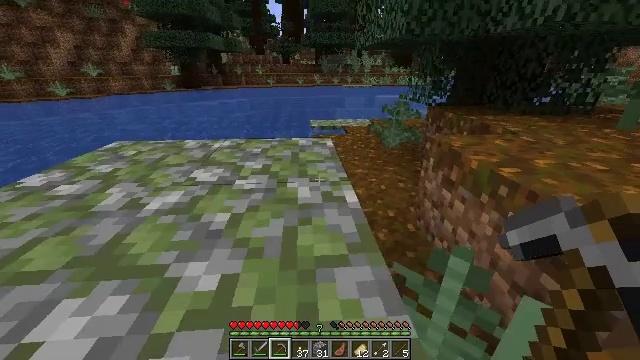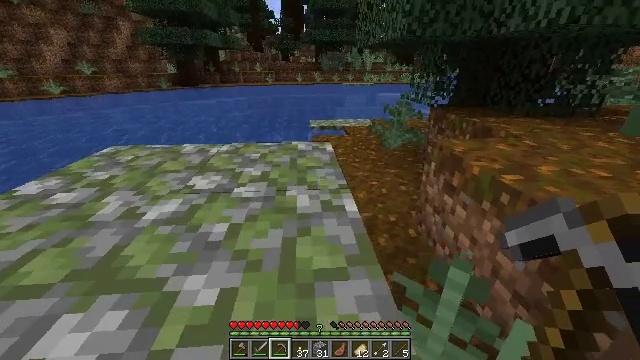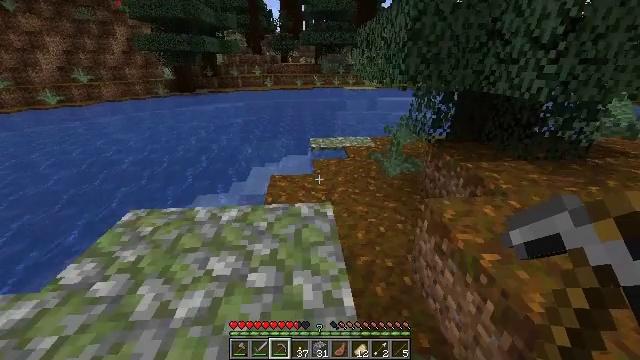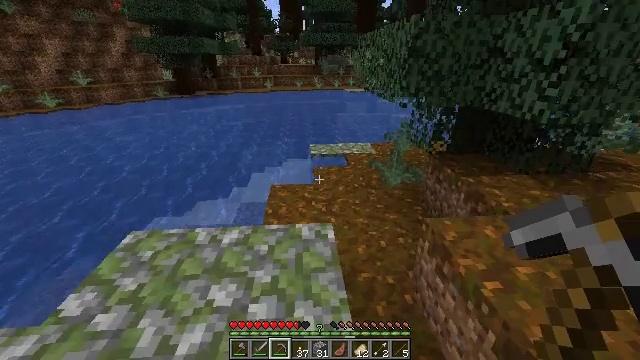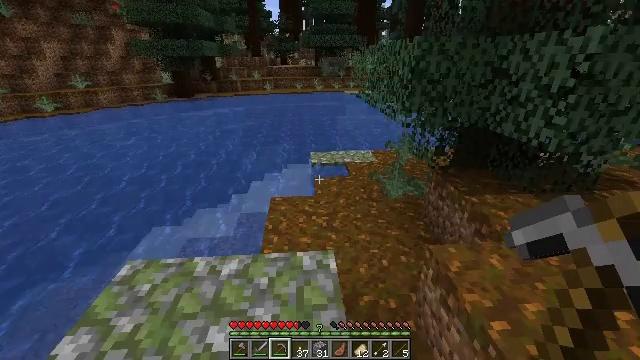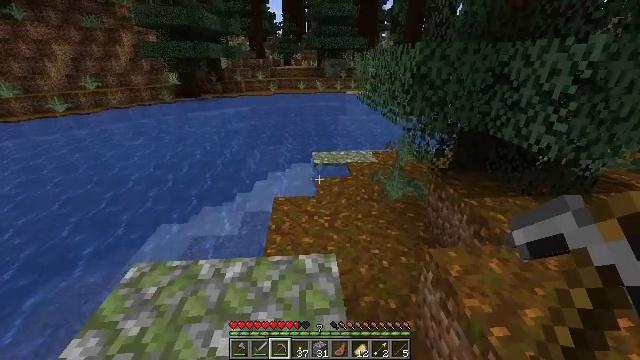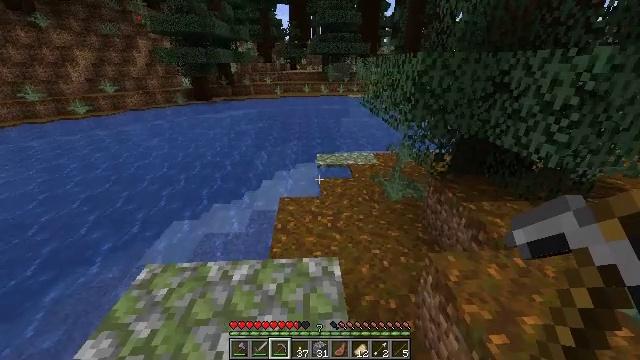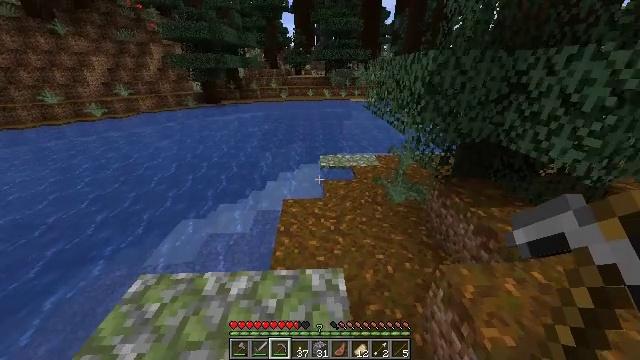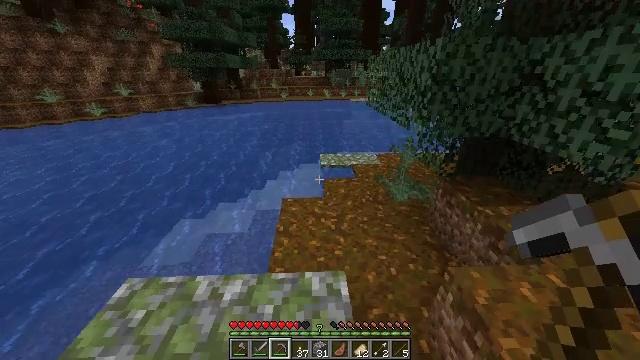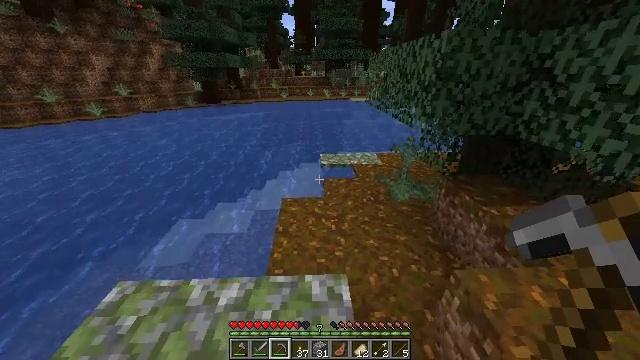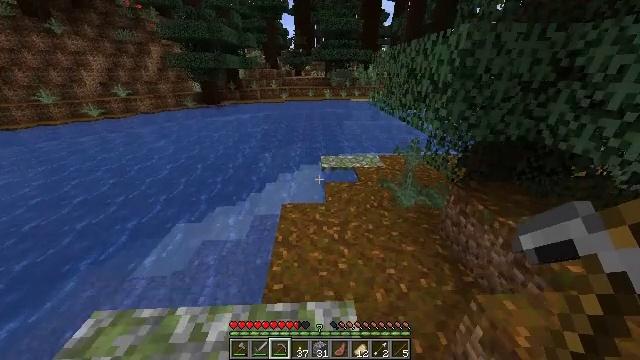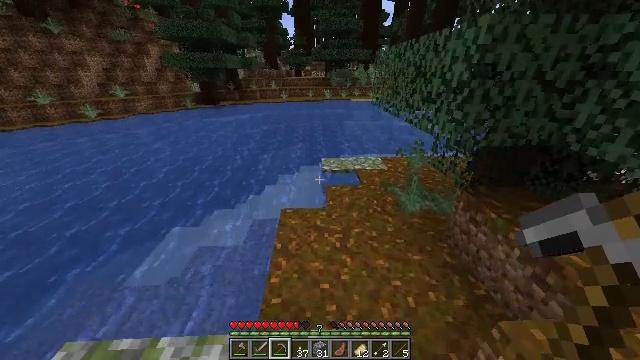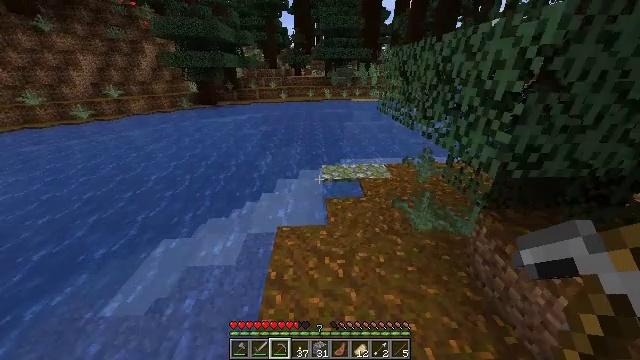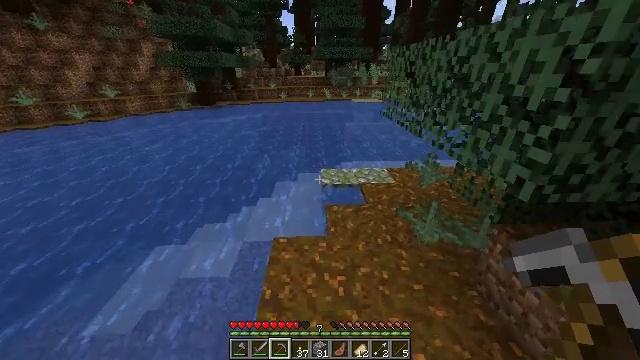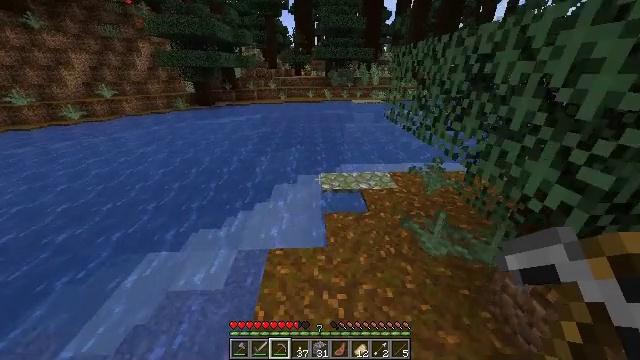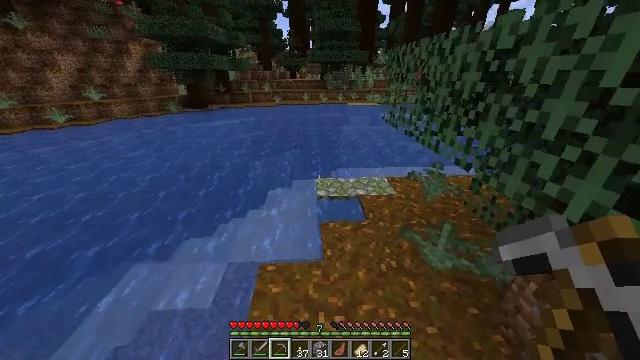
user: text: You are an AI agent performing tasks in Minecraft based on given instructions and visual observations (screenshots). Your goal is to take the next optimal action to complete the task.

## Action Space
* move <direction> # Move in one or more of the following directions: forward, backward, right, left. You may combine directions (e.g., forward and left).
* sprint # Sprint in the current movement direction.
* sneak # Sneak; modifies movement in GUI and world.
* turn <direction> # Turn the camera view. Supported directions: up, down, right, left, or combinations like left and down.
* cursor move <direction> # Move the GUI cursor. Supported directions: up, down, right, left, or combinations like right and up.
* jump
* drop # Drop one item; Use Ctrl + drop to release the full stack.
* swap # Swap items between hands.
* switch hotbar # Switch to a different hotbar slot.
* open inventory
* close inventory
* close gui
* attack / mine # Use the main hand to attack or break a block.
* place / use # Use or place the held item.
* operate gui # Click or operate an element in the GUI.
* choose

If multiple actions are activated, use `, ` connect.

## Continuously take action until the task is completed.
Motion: motion action
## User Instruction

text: Gather the brown mushroom in dark areas.
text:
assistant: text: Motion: move forward, sprint, jump
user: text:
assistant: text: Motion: move forward, sprint, jump
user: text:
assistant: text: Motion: move forward, sprint, jump
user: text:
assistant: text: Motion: move forward, sprint, jump
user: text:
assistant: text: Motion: move forward, sprint, jump
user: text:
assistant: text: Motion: move forward, sprint
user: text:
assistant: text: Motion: move forward, sprint
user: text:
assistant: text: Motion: move forward, sprint
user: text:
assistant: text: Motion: move forward, sprint
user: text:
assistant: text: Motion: move forward, sprint
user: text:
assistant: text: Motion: move forward, sprint
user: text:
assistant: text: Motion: move forward, sprint
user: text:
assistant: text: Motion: move forward, sprint
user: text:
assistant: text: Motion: move forward, sprint
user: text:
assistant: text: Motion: move forward, sprint, turn right
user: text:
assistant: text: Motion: move forward, sprint, turn right and up
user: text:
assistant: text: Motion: move forward, sprint
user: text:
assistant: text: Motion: move forward, sprint
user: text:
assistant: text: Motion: move forward, sprint
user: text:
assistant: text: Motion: move forward, sprint
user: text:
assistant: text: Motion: move forward, sprint
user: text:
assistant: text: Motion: move forward, sprint
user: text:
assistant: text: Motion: move forward, sprint
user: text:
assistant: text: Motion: move forward, sprint, jump
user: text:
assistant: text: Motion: move forward, sprint, jump
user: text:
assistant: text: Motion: move forward, sprint, jump
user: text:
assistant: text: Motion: move forward, sprint, jump
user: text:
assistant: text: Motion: move forward, sprint, jump
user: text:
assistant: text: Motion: move forward, sprint
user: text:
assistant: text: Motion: move forward, sprint